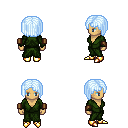
a pixel art fantasy rpg character, female body template, human, tanned skin, green robe, magenta pants, white cyan pageboy hairstyle, leather bracers, gold boots, four views (front, back, left, right), 2x2 character sprite sheet, small pixel art, hard edges, no anti-aliasing